Question: I'm creating a dynamic panel with buttons. De buttons have an image 'big' image and a label. For longer labels I want multi-line labels. Using css you can force multi-line bij setting 'white-space: normal'. But then the button on the next line snaps to the end of the line.
I've set up 2 jsfiddle's
One with the '.launchpad-button .x-btn-inner' white-space commented out.
<URL>
looks fine only I want the full text (so multi-line)
<URL>
looks not so fine.. how should I fix this?
Ow snap! It works using ScottS' solution but when my window resizes or there isn't enough space I get this issue: The new line (clear: left) is in the wrong place

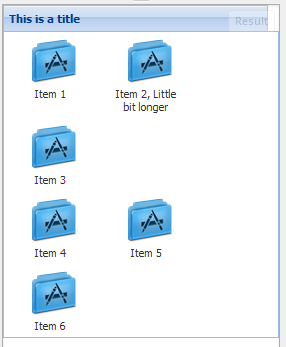
Answer: If each is only three columns wide, then adding a 'cls: 'new-row'' to every 4th item in your 'xtype: 'container'' with css of...
'''
.new-row {
clear: left;
}
'''
...<URL> would not need the additional class 'new-row' added to the script, but just this css to select every 4th element:
'''
.x-container:nth-of-type(4n) {
clear: left;
}
'''